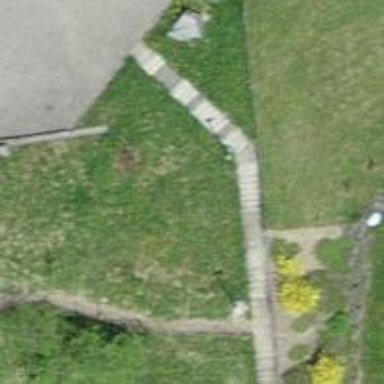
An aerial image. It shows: Concrete steps.